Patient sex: M
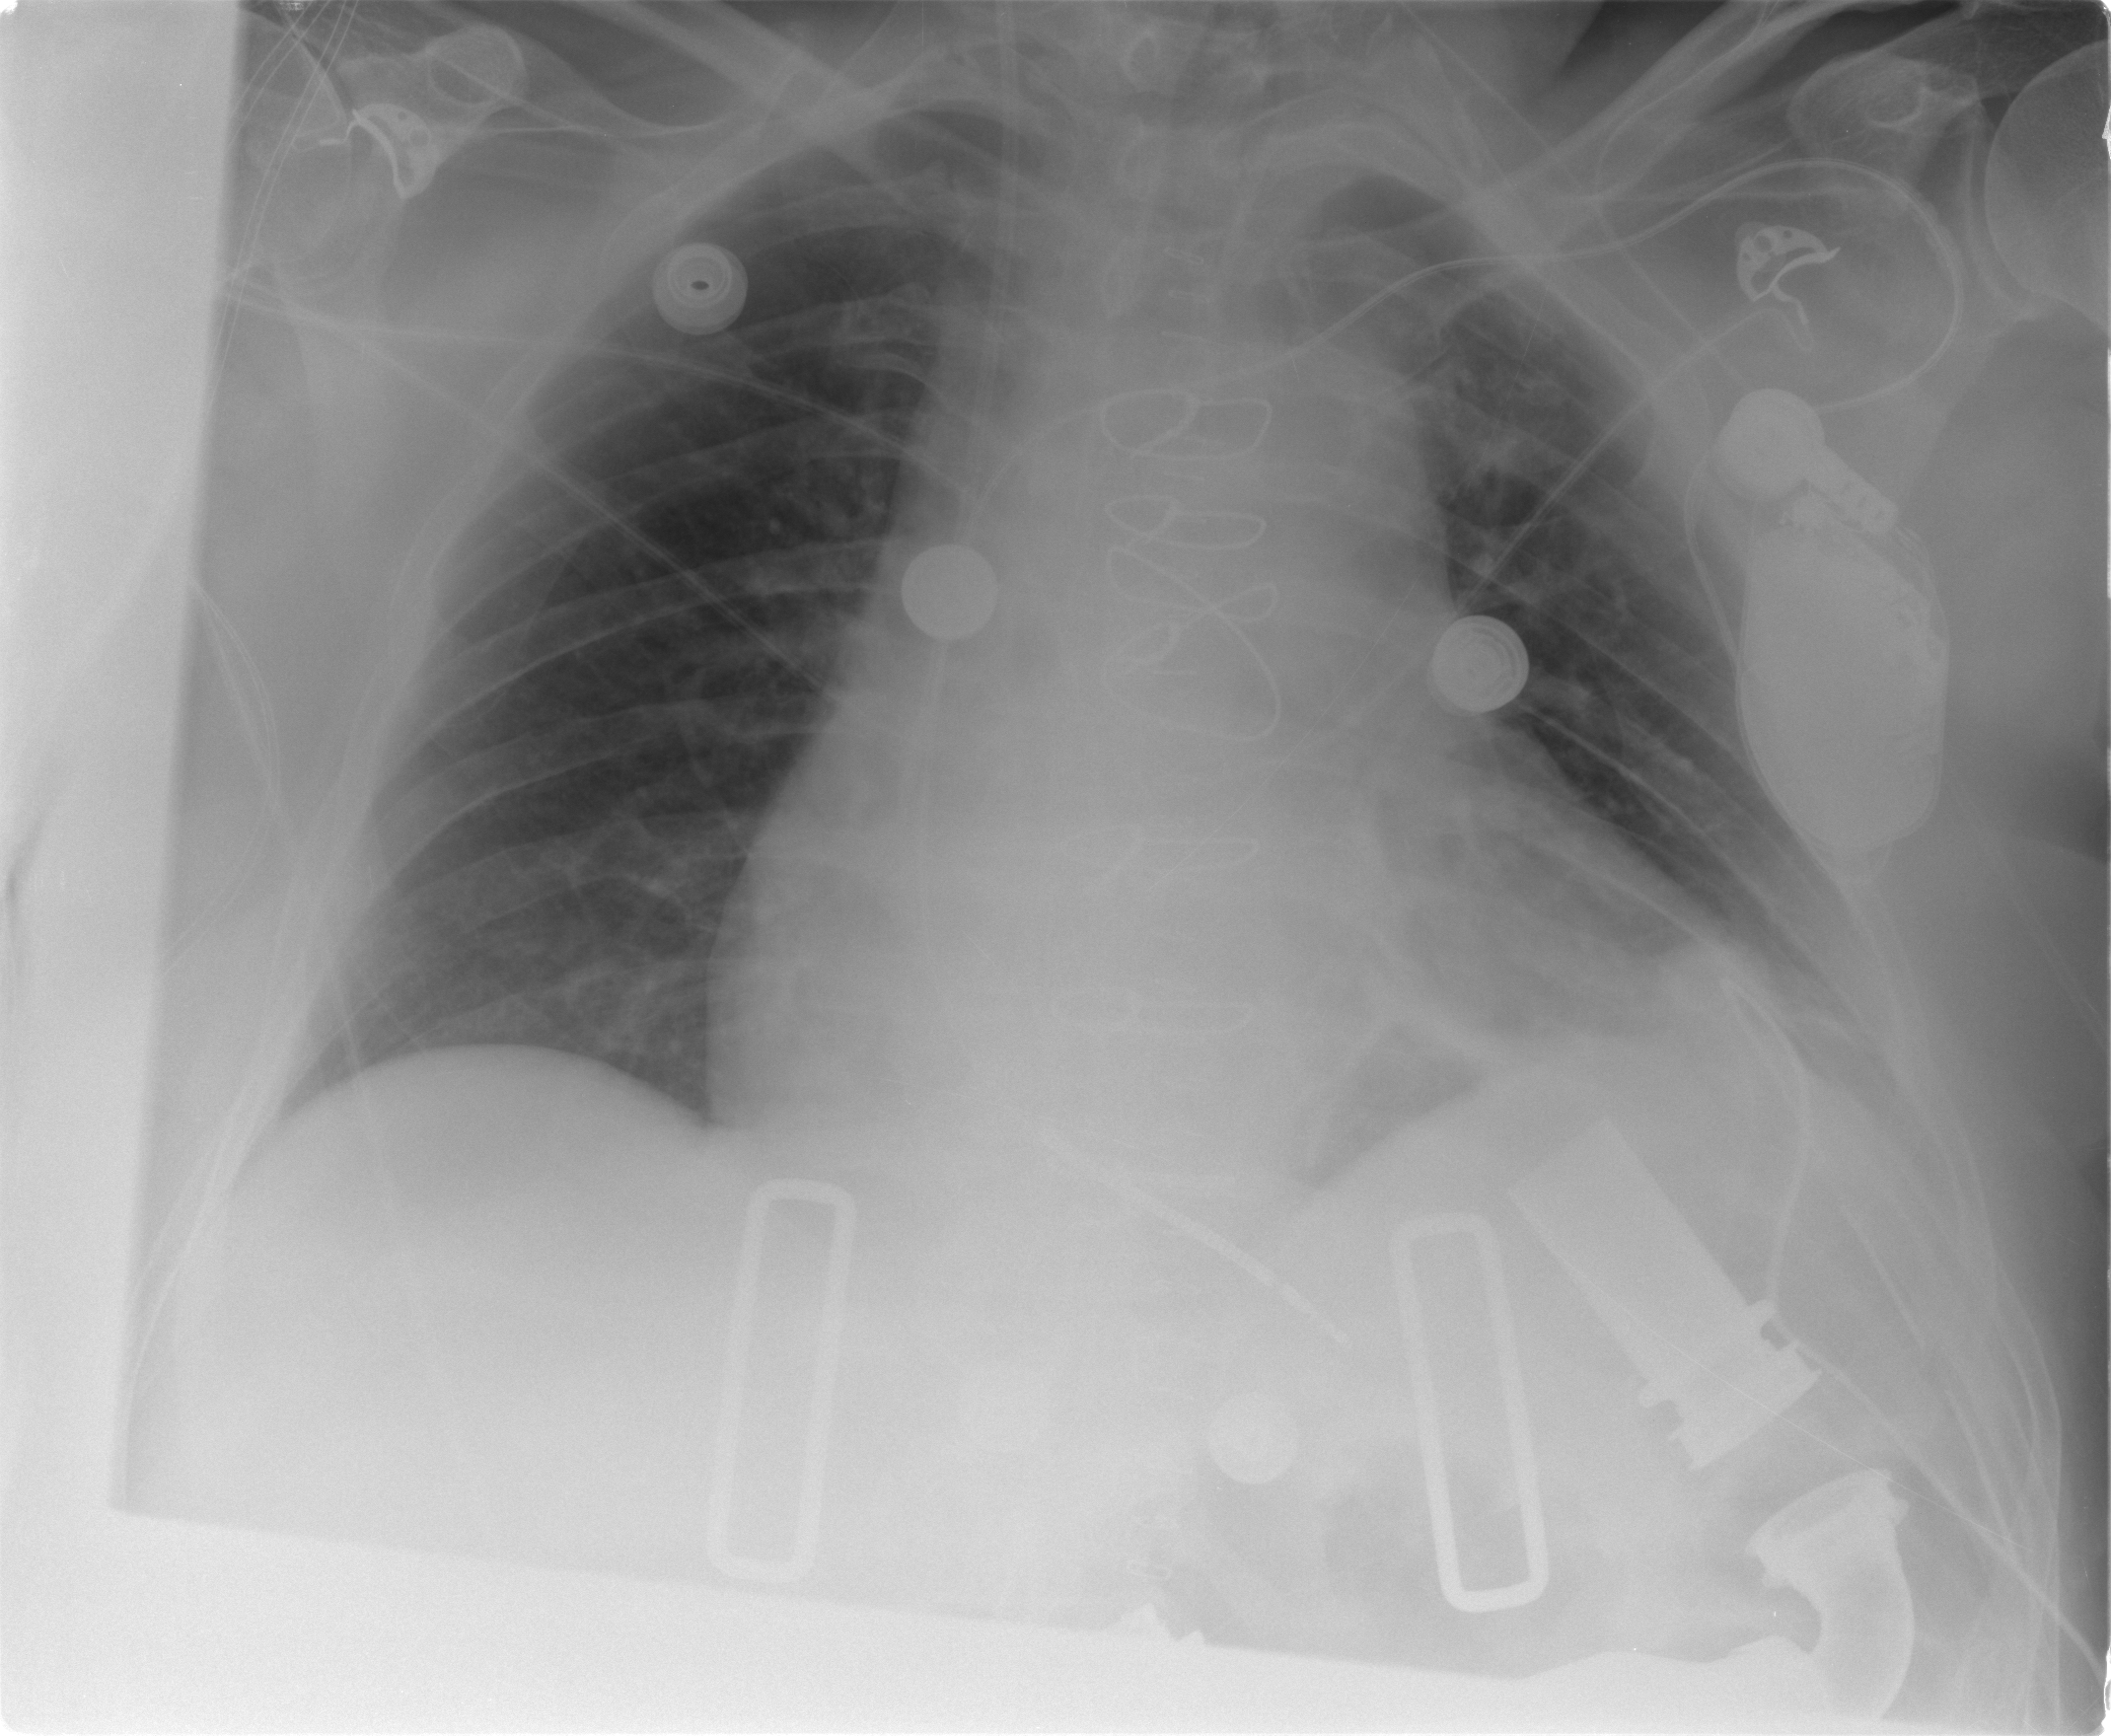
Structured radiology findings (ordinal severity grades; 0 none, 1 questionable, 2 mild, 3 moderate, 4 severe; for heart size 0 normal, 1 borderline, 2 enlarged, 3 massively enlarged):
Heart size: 2
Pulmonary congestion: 0
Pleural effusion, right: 0
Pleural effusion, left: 0
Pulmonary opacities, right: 0
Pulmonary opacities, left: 0
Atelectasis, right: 0
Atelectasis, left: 2